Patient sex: M
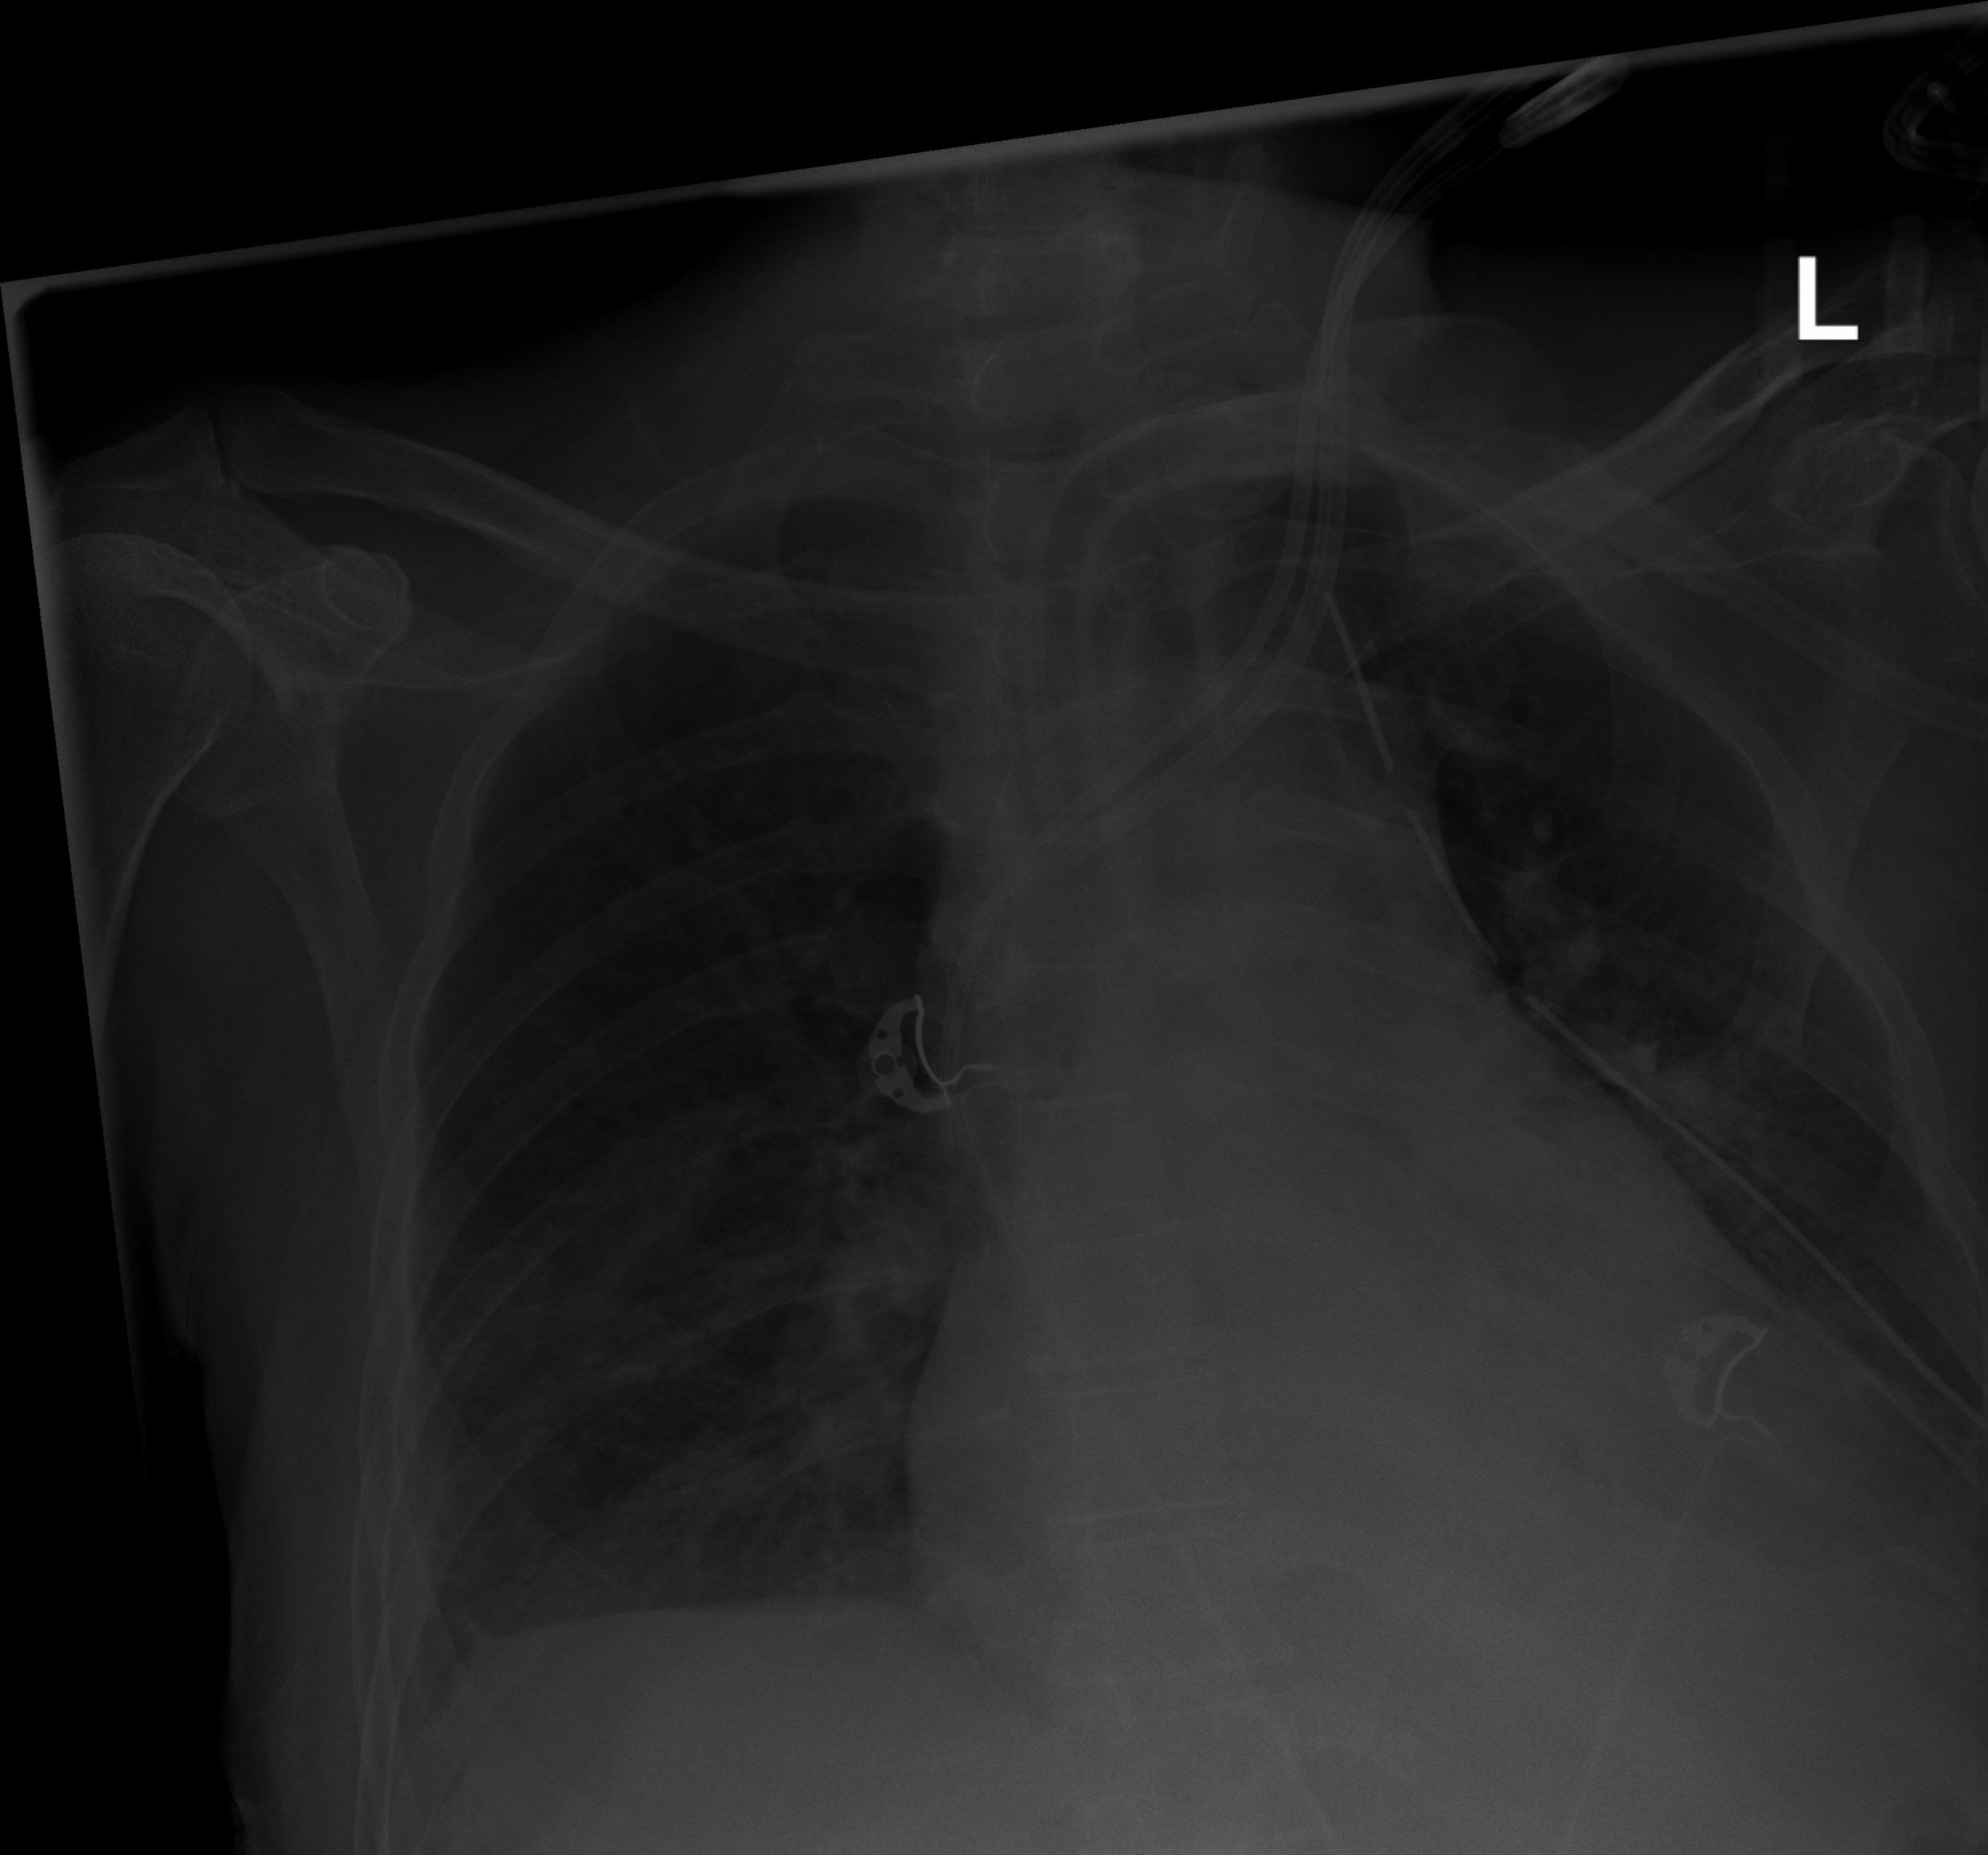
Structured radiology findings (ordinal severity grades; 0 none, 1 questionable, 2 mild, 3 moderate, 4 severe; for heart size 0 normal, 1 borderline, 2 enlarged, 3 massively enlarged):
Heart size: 2
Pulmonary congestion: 0
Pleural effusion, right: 0
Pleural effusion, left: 0
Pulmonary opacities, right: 0
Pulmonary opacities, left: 0
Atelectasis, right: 2
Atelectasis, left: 2